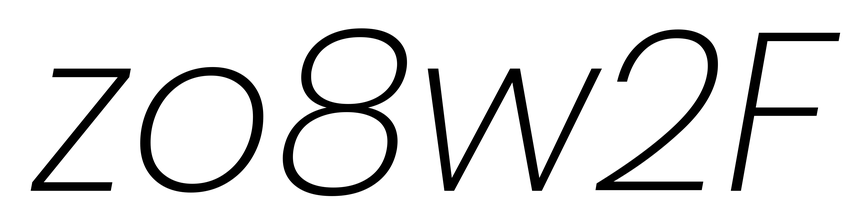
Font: Poppins-ExtraLightItalic